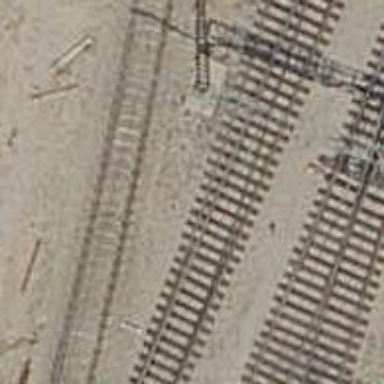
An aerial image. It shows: Railway track with contact line for electrification.